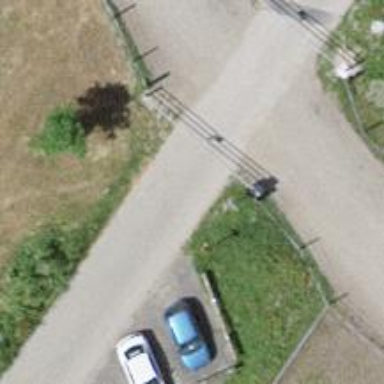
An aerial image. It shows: Fence.